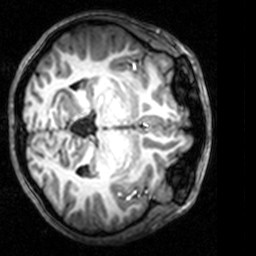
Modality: T1w
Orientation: axial